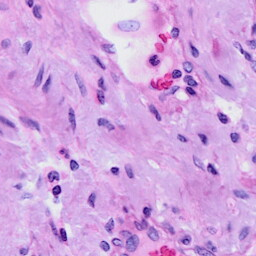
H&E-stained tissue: Cervix